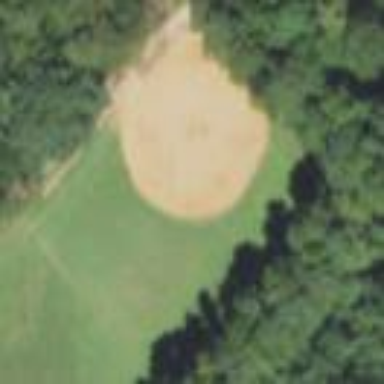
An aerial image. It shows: Softball pitch for leisure sports.